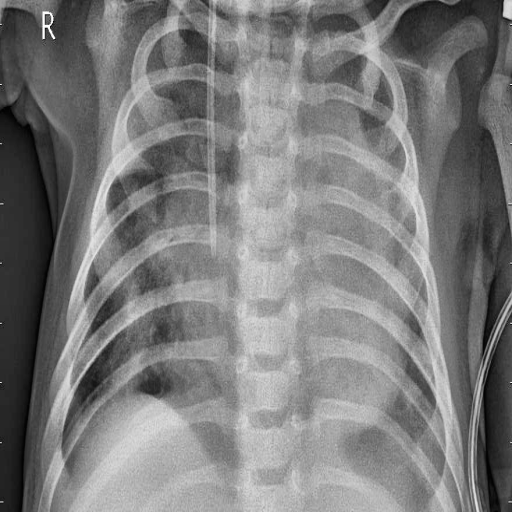
Finding: PNEUMONIA